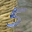
Label: 5